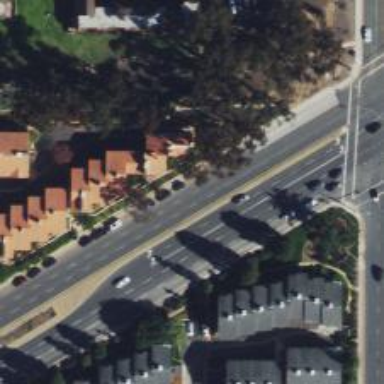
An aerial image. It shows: Primary highway with asphalt surface and separate sidewalk.